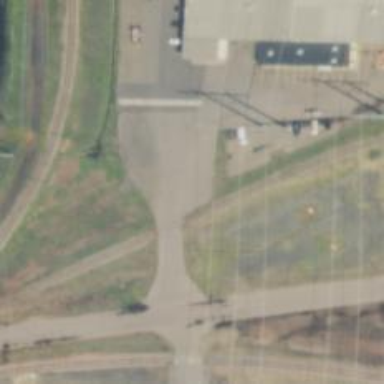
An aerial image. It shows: Level crossing along the railway.